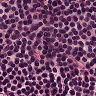
Metastatic tissue present: no